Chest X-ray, PA view. Patient: 71 years old, sex F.
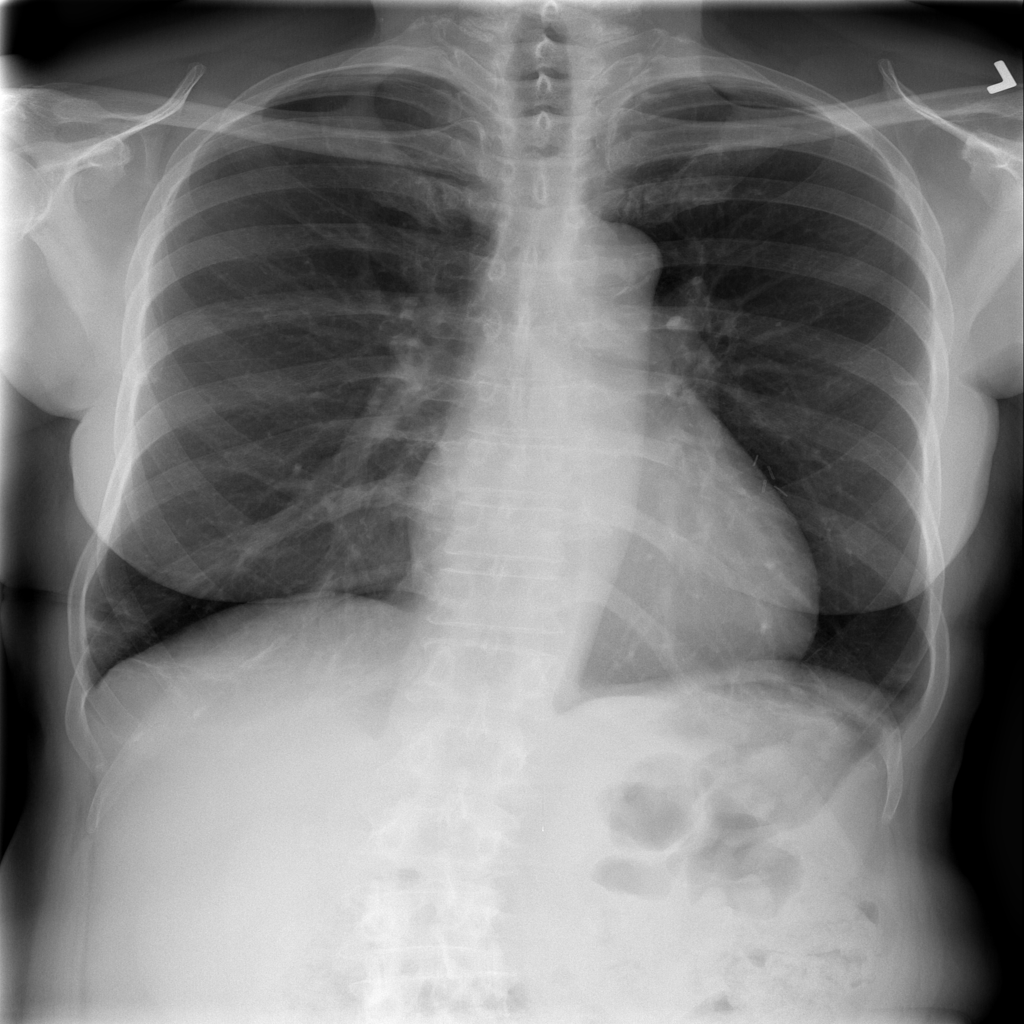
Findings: No Finding